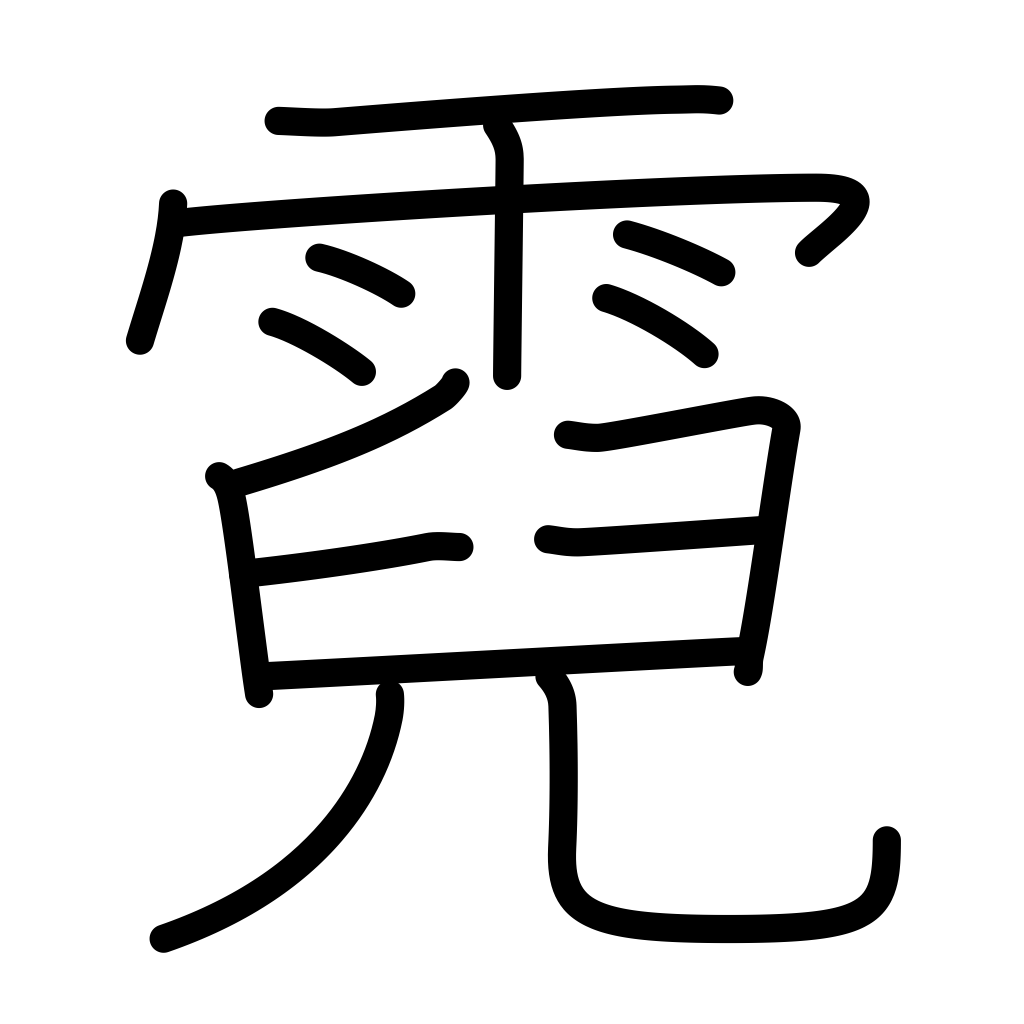
Meaning: rainbow